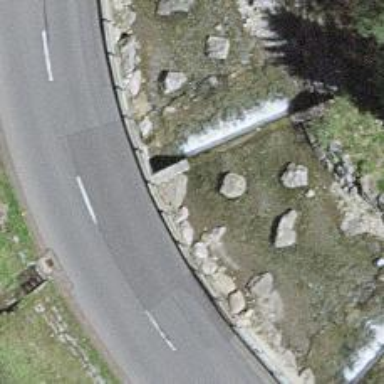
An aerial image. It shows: Culvert tunnel under drain waterway.